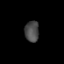
Tissue: prostate
Cell type: Epithelial cells
Senescence score: 0.7475
Nuclear area (px): 291
Mean DAPI intensity: 74.182